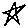
Label: star